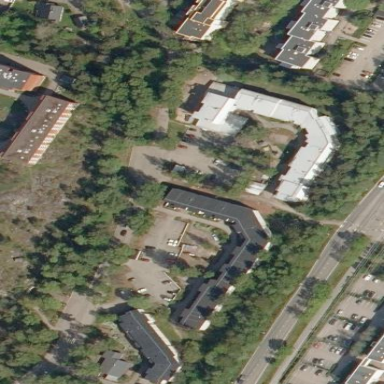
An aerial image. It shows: Apartments building with saltbox roof shape.